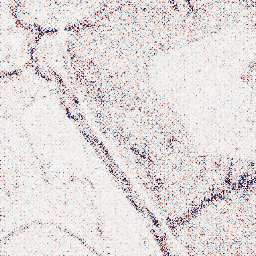
Category: wavelet
Decomposition family: wavelet_reverse_biorthogonal
Decomposition parameters: wavelet: rbio3.5
level: 1
Upsampling method: regularized
Upsampling parameters: scale: 2
lambda_reg: 0.1
Upsampling scale: 2